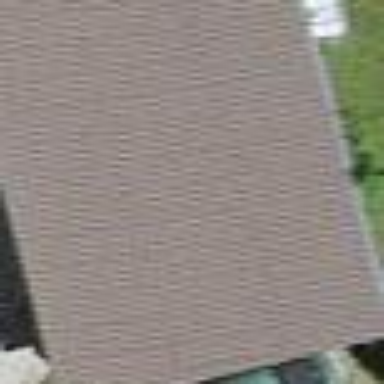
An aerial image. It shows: Garage.